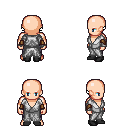
a pixel art fantasy rpg character, male body template, human, light skin, white robe, metal pants, twin-tailed hairstyle, cloth bracers, black shoes, four views (front, back, left, right), 2x2 character sprite sheet, small pixel art, hard edges, no anti-aliasing